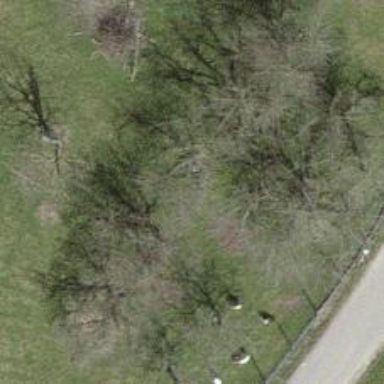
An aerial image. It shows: Broadleaved tree with lush leaves.